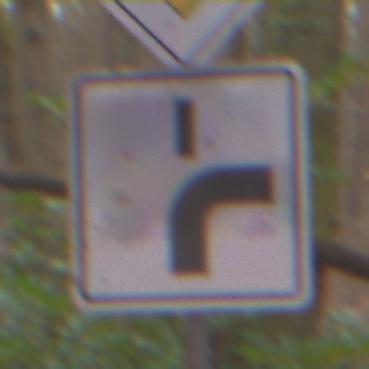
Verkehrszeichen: VerlaufVorfahrtsstrasse8
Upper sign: Vorfahrtsstrasse
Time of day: Midday
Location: Outdoor (Nature)
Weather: Overcast
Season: Autumn
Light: Natural